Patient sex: M
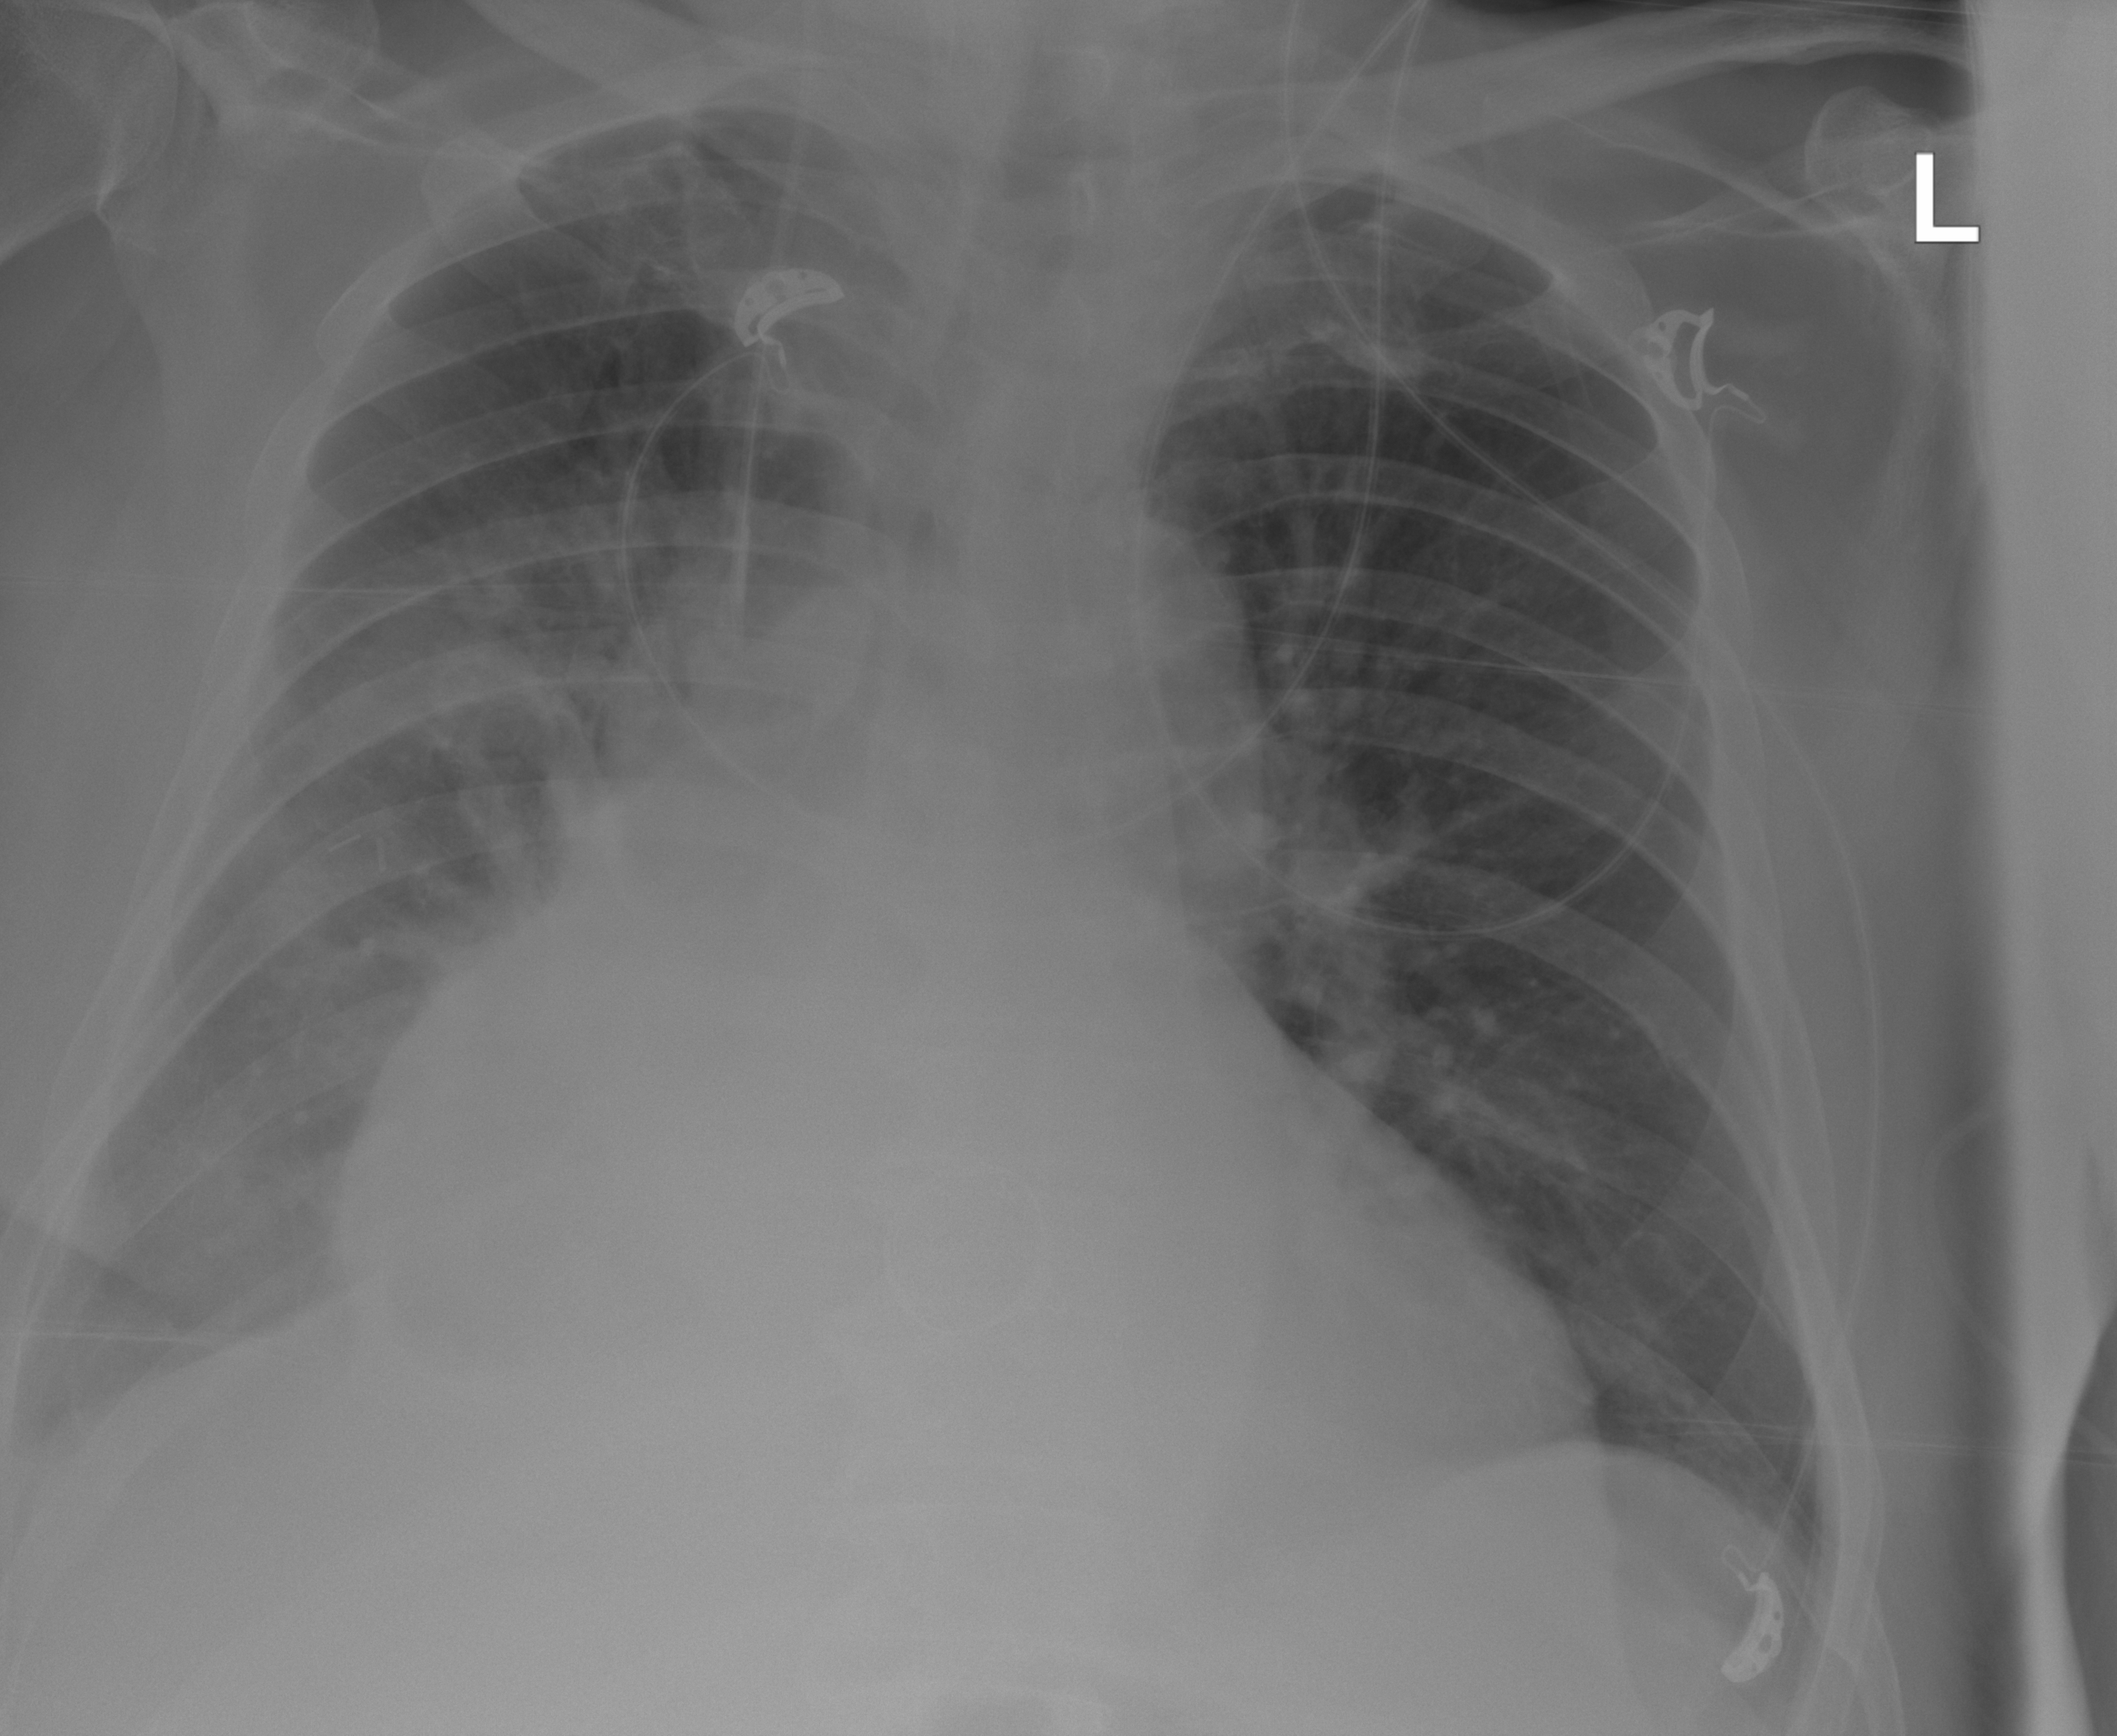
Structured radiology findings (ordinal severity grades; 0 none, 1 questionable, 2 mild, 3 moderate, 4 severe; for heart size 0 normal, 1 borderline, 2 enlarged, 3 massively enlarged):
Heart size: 2
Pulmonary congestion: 0
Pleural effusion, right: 2
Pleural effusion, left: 0
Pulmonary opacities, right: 2
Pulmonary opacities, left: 0
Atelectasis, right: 2
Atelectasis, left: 0